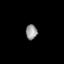
Tissue: lung
Cell type: T cells
Senescence score: 0.1828
Nuclear area (px): 169
Mean DAPI intensity: 148.521